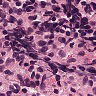
Metastatic tissue present: no